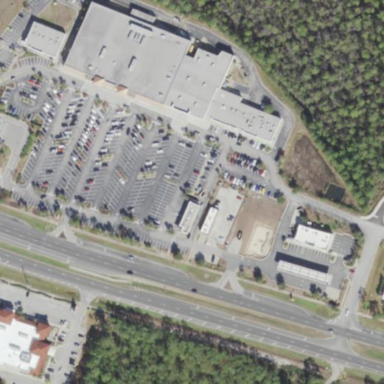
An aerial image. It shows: Retail area.